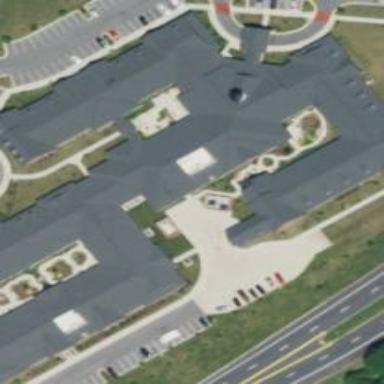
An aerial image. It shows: Nursing home.